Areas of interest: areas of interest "Scenic Spot"
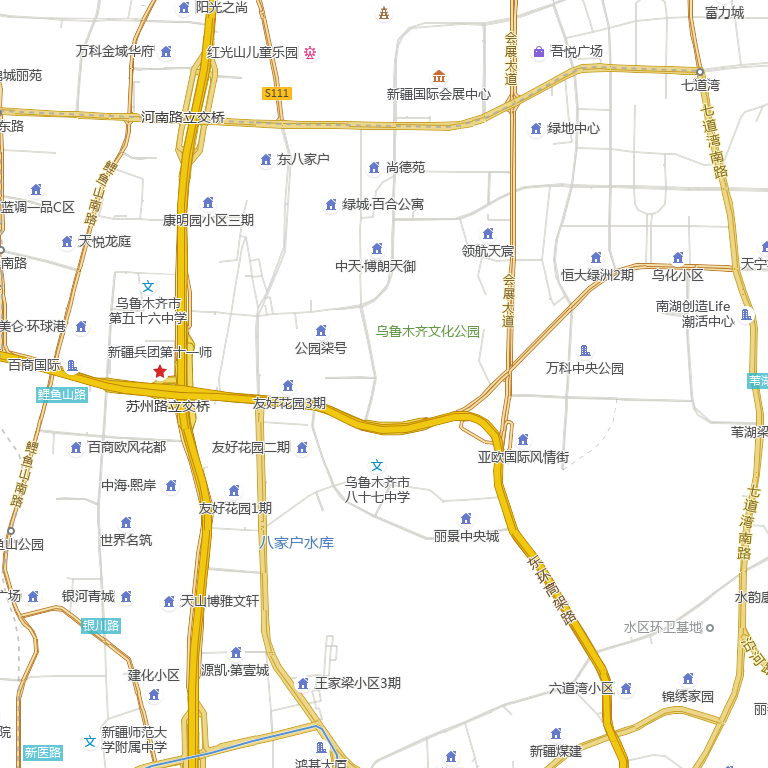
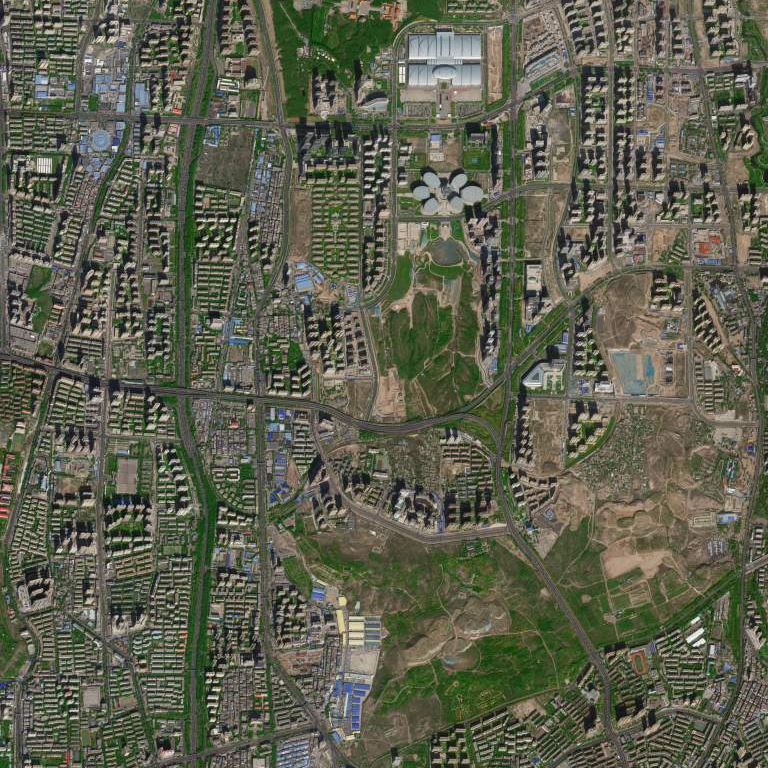